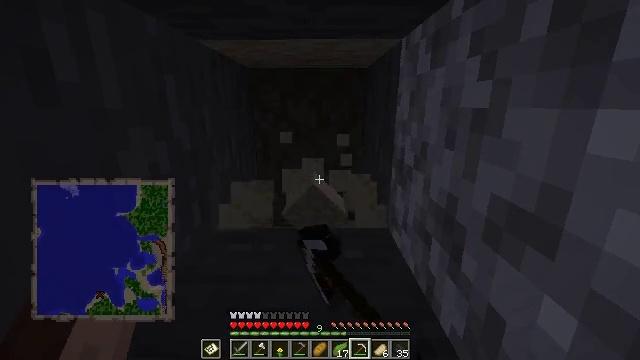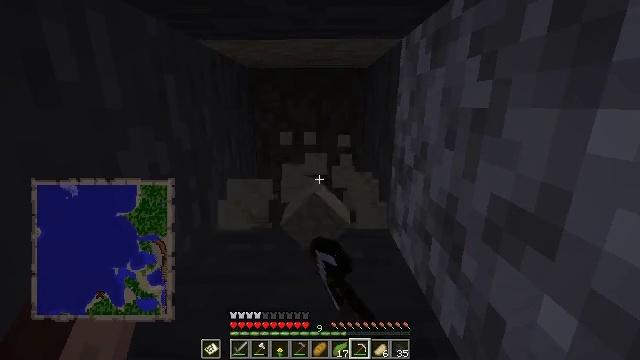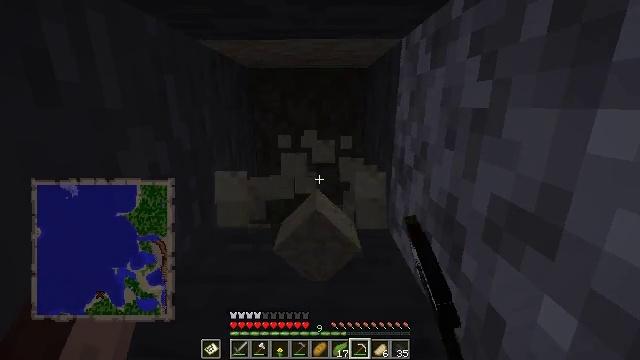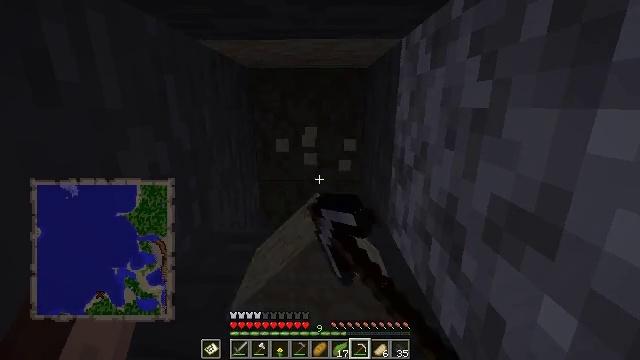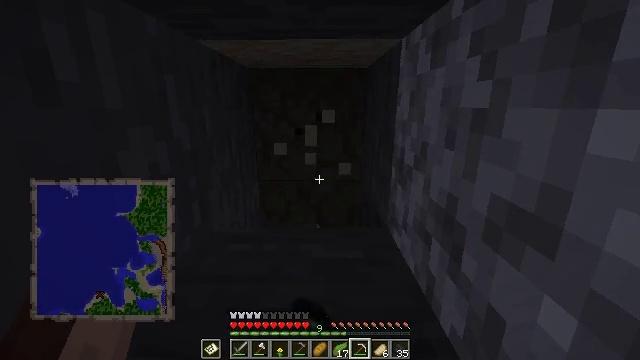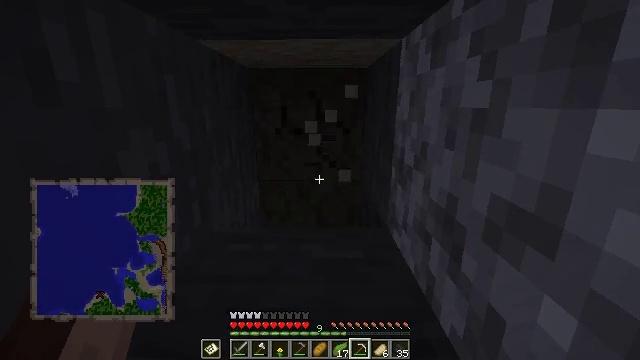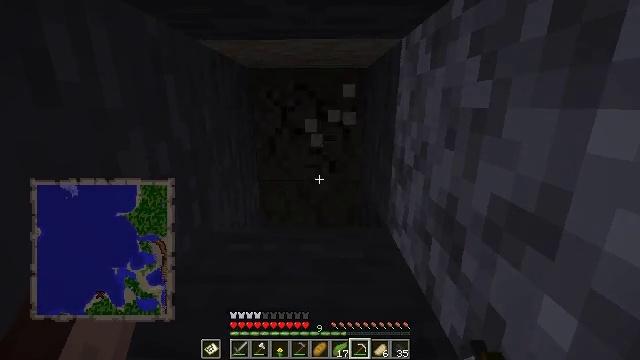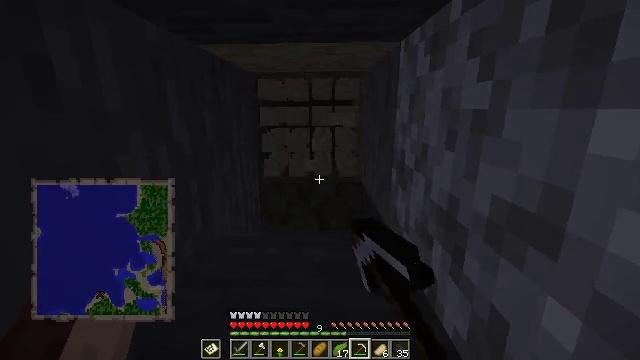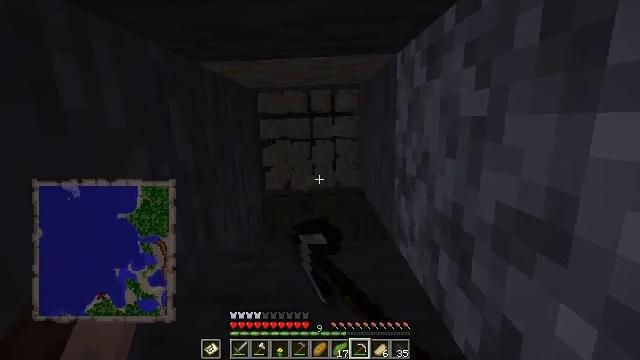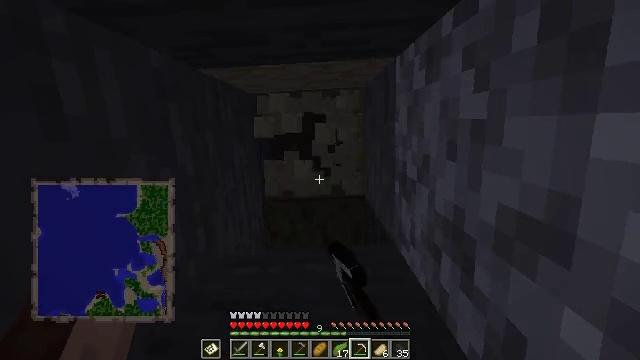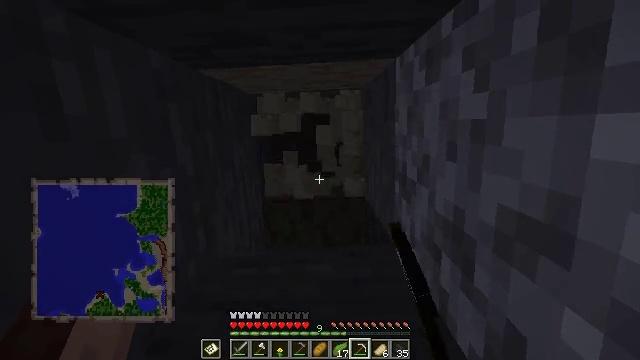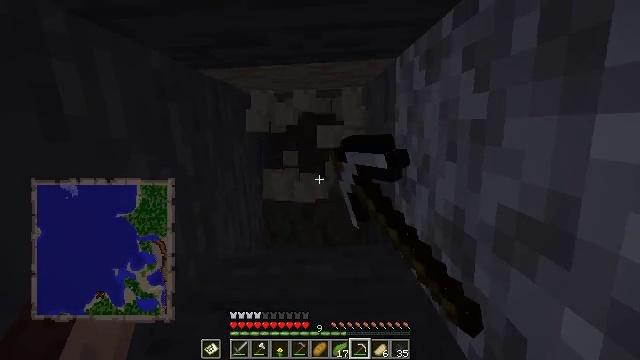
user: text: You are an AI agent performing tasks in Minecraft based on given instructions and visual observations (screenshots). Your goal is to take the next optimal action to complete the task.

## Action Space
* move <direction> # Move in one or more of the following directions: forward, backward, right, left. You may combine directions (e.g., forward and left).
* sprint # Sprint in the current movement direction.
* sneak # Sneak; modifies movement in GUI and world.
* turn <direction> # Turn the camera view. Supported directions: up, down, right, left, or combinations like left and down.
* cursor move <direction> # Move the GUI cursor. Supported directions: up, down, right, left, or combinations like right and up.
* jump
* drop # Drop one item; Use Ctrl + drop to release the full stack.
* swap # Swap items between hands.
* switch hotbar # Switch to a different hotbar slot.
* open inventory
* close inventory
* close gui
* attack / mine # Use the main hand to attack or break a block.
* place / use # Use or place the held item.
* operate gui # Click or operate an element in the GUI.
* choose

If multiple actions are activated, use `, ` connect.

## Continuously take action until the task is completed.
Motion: motion action
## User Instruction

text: Break the sandstone to collect.
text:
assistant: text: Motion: attack / mine
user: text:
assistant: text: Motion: attack / mine
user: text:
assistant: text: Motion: attack / mine
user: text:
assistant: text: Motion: attack / mine
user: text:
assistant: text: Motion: attack / mine
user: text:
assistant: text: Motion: attack / mine
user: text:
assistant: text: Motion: attack / mine
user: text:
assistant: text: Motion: turn left and up, attack / mine
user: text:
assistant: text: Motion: attack / mine
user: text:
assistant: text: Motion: attack / mine
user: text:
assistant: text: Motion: attack / mine
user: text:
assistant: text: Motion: attack / mine